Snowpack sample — Buffalo Mountain, Silverthorne, Colorado, USA (1/25/25, 10:11 AM MST)
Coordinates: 39.6222, -106.1139
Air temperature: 22 °F
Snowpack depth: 110 cm
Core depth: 20 cm
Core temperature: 48.2 °F
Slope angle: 12°, slope face: 102°
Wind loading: high
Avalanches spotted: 0
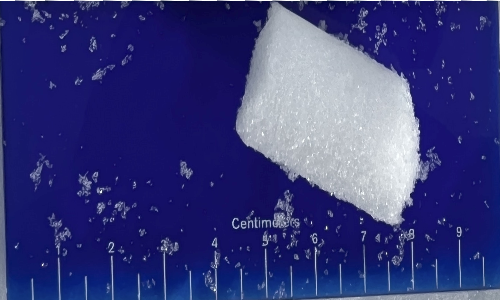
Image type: core
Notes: No avalanches nearby, collected on the outskirts of a fire break 15 meters from the treeline, on way to Buffalo and Red Mountain